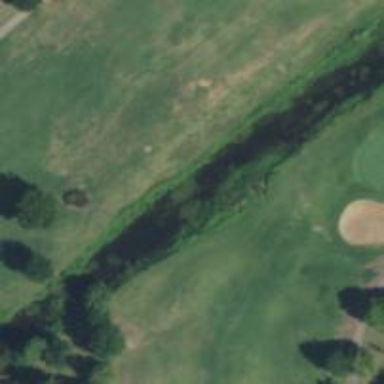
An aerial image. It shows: Golf fairway surrounded by grass.